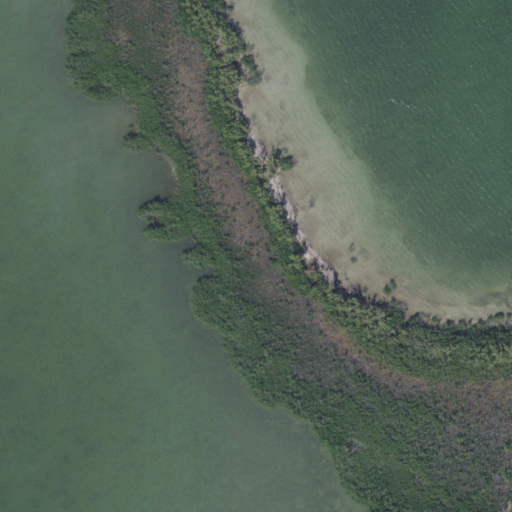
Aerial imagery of island in Florida named Short Key containing open water, woody wetlands, and herbaceous wetlands